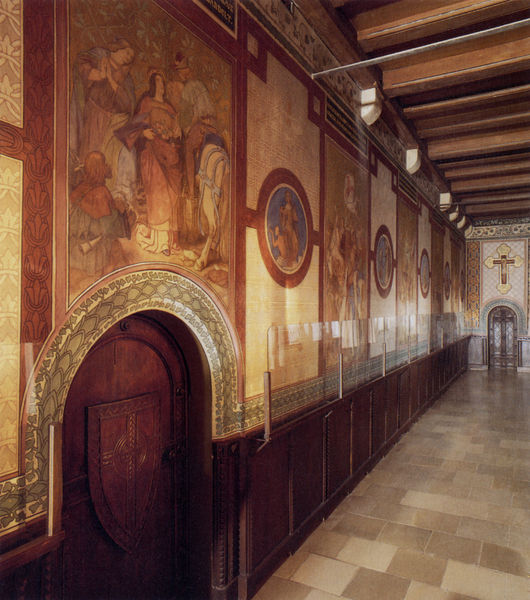
Titel: Blick in die Elisabethgalerie
Standort: Eisenach
Institution: Wartburg
Schlagwörter: gemälde, bunt, frau, glas, holz, marmor, raum, tür, gebäude, rot, schloss, malerei, ornament, wand, architektur, bibel, geschichte, historie, sockel, innenraum, trinkhorn, kirche, boden, decke, girlande, kreis, pferd, bilder, bogen, farbe, saal, rundbogen, könig, dekor, ornamente, wandgemälde, wandmalerei, balken, halle, foto, fotografie, gang, schild, burg, medaillon, kloster, kreuz, religion, scheiben, scheibe, fliesen, knien, flur, holzdecke, kacheln, mosaik, beten, mythologie, ritter, wandschmuck, fries, wappen, wandbilder, sage, fresken, religiös, fresko, fresco, holzbalken, vertäfelung, gallerie, gebälk, russisch, duchgang, medaillons, deckenbalken, wartburg, sagen, orthodox, täfelung, eisenach